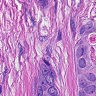
Metastatic tissue present: yes